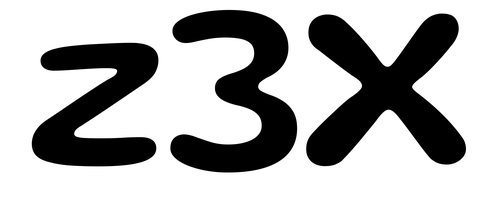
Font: Gluten_Medium